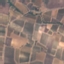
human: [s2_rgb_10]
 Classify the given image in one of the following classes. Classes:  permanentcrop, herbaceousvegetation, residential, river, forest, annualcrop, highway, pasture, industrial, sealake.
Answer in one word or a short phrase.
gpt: PermanentCrop